Here is the envelope spectrum of one vibration snapshot from a rolling-element bearing, with each characteristic fault-frequency family marked on the frequency axis. Based on the visible evidence, which condition applies: normal, inner_race, outer_race, ball?
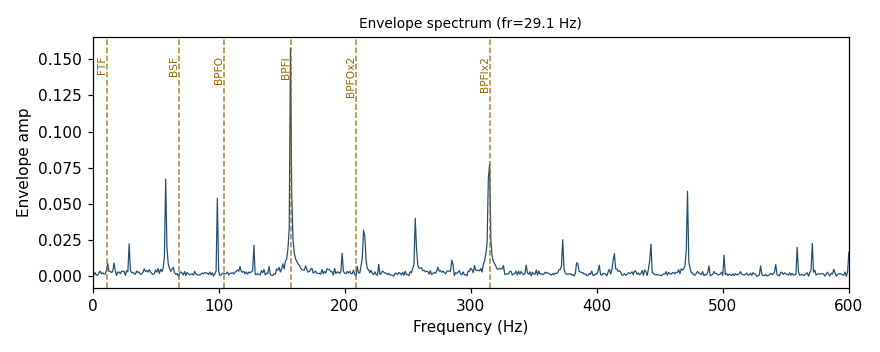
Answer: inner_race